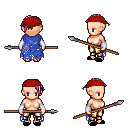
a pixel art fantasy rpg character, female body template, human, light skin, blue tattered cape, gold greaves, pink long mohawk hairstyle, red bandana, white cloth bracers, black slippers, spear, four views (front, back, left, right), 2x2 character sprite sheet, small pixel art, hard edges, no anti-aliasing